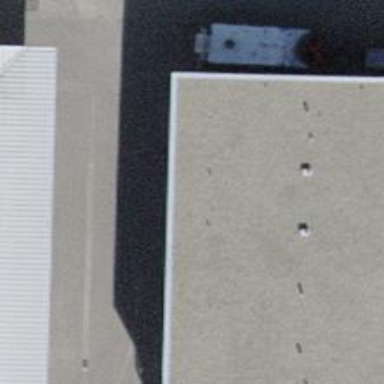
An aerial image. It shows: Building with tile roof.